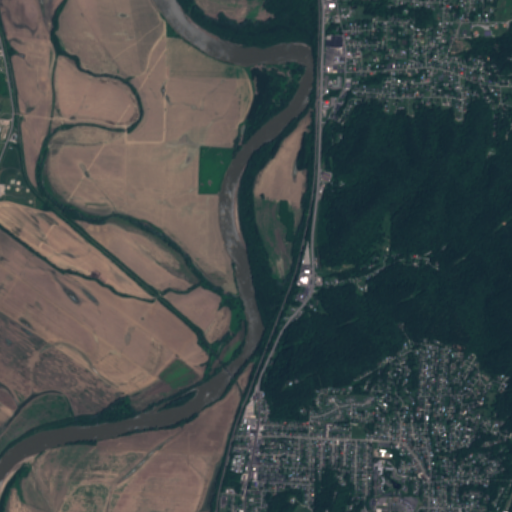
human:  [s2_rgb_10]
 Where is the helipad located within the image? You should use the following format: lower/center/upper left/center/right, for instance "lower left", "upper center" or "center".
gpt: The helipad is located in the lower right of the image.
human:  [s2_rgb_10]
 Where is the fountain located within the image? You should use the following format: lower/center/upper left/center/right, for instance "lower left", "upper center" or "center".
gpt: The fountain is located in the lower right of the image.
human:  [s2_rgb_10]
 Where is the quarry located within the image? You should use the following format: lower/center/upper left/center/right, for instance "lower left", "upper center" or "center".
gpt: There is no quarry in the image.